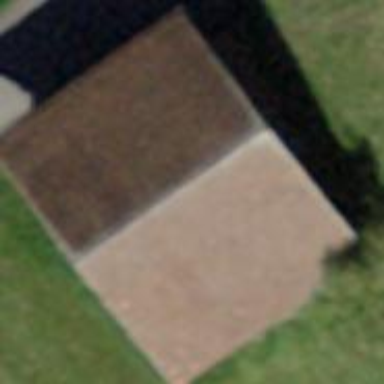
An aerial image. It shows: Rural barn.